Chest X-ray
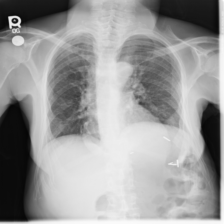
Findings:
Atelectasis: negative
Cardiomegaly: negative
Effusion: negative
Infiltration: negative
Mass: negative
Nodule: negative
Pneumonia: negative
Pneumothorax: negative
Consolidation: negative
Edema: negative
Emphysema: negative
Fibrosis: negative
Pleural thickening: negative
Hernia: negative